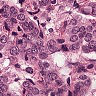
Metastatic tissue present: yes